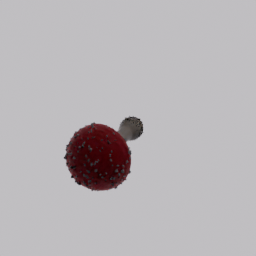
Label: nature